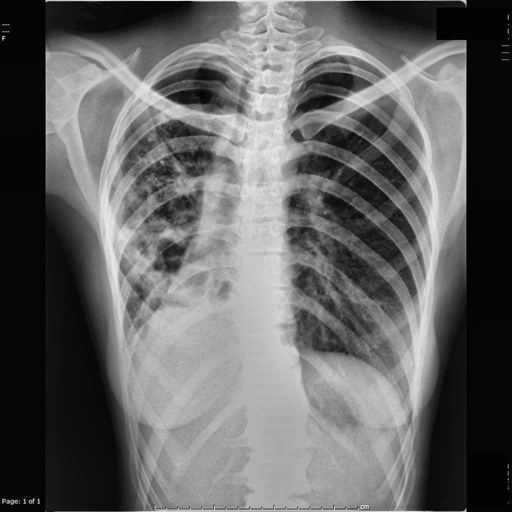
Finding: TUBERCULOSIS